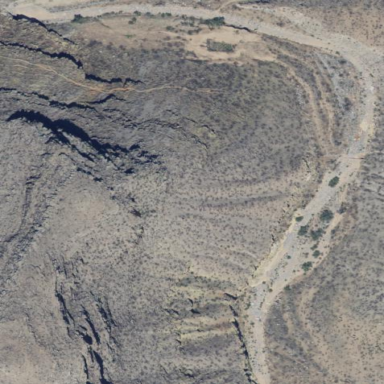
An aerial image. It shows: Natural scree.